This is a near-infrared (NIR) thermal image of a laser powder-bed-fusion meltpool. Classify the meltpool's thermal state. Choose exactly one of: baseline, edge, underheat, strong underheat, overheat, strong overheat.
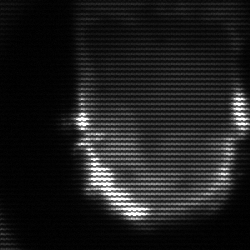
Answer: baseline